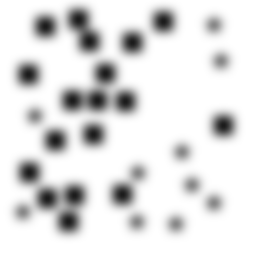
Squares: 18
Triangles: 0
Stars: 10
Total shapes: 28